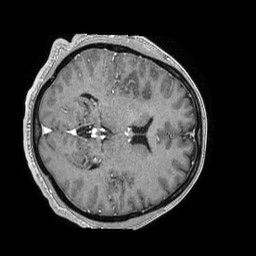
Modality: T1w
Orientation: axial
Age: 50
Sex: male
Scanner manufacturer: philips
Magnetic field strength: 1.5 T
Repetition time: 0.00754 s
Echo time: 0.003436 s